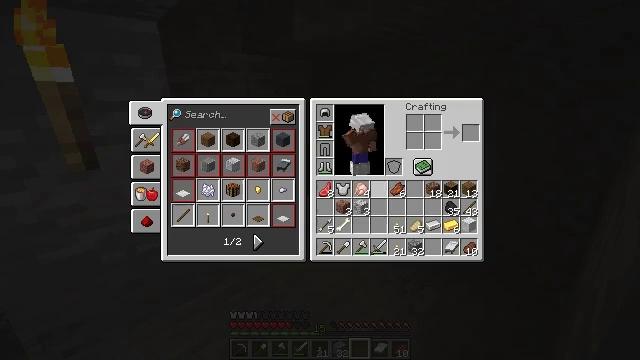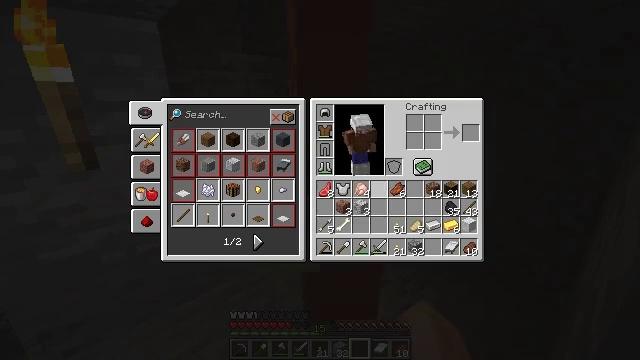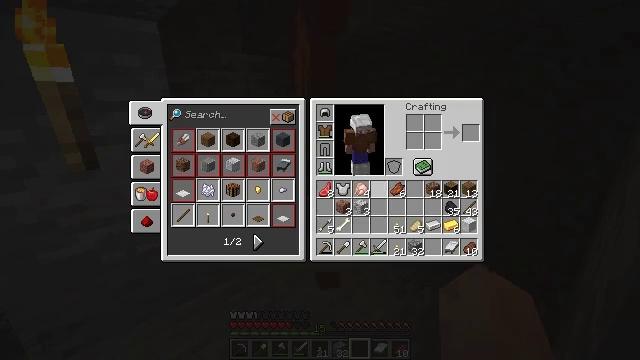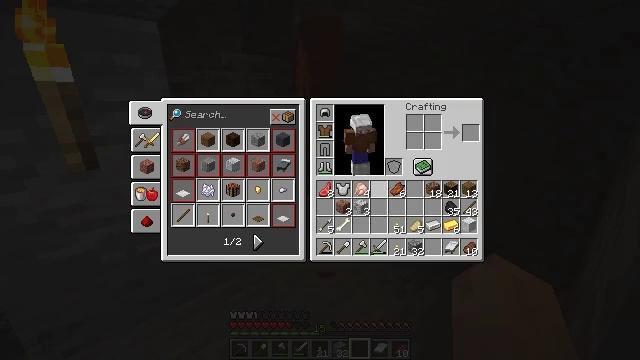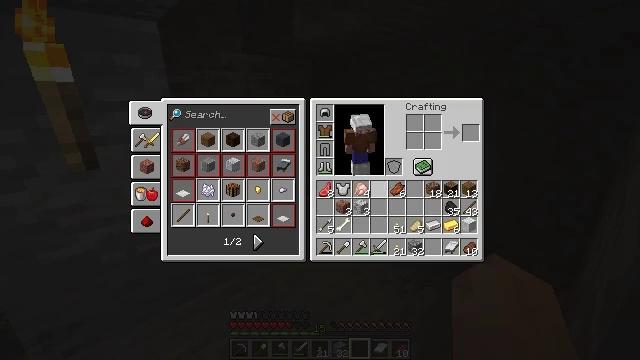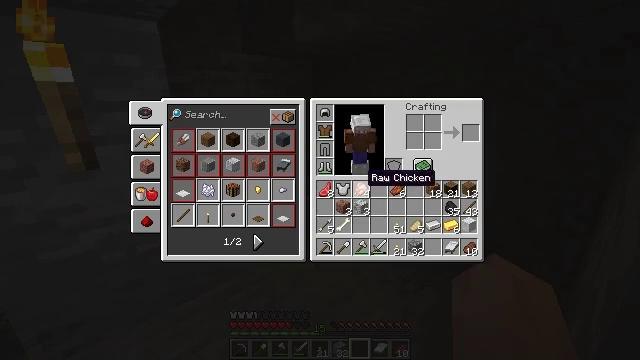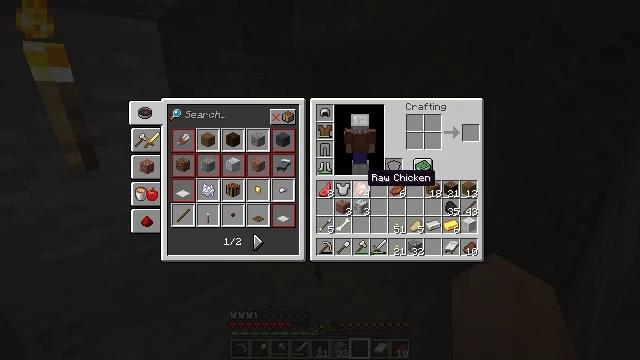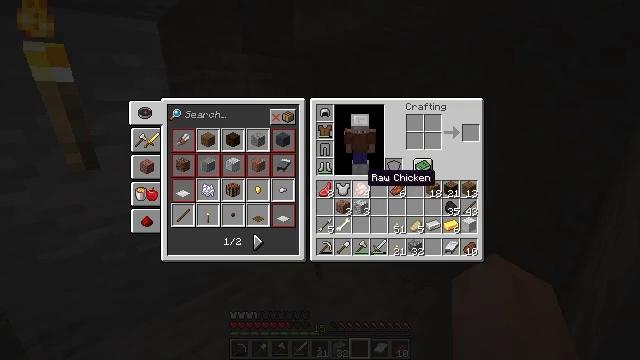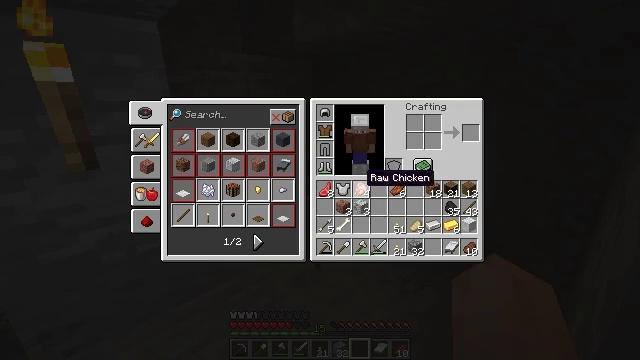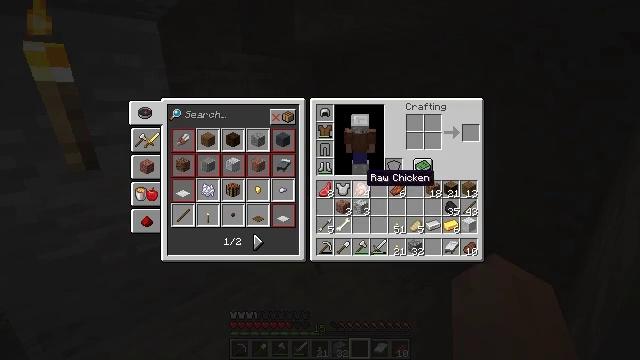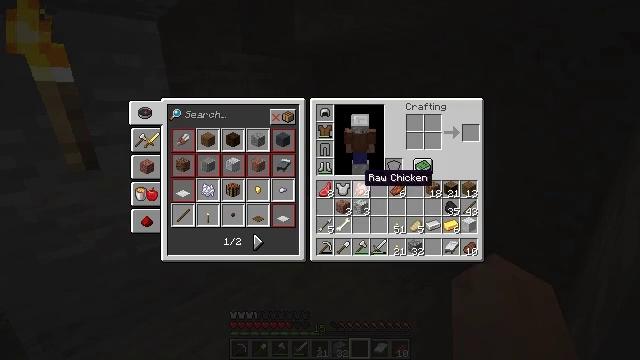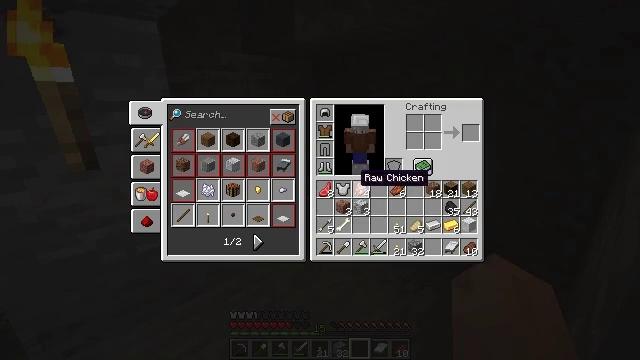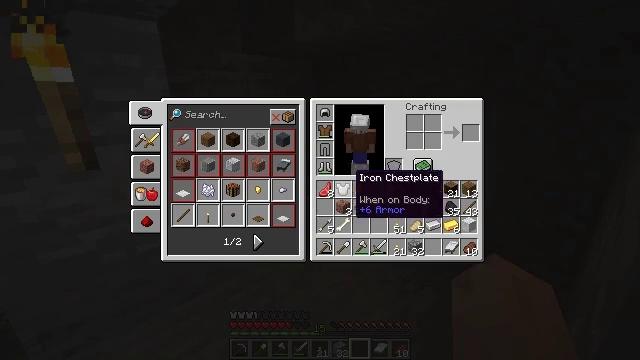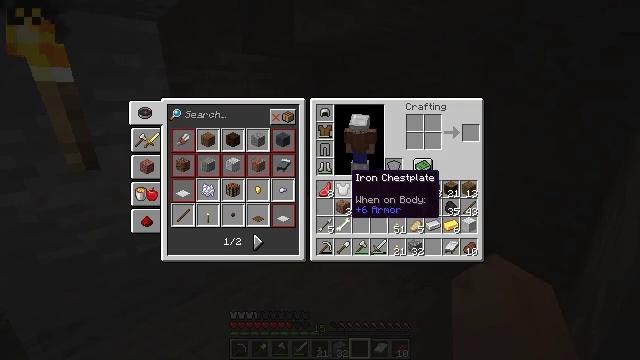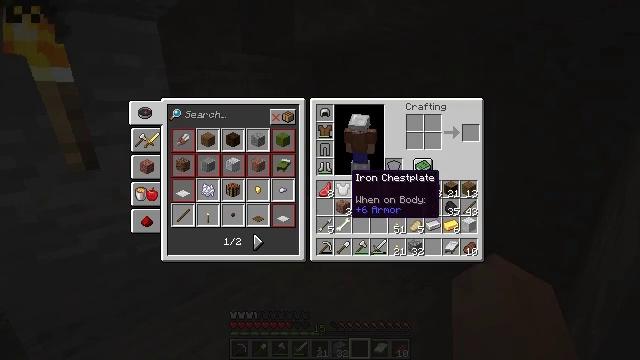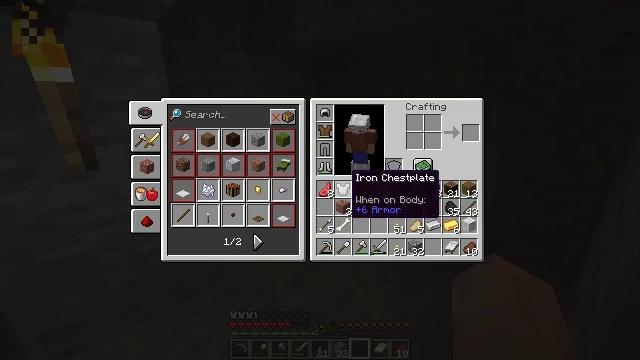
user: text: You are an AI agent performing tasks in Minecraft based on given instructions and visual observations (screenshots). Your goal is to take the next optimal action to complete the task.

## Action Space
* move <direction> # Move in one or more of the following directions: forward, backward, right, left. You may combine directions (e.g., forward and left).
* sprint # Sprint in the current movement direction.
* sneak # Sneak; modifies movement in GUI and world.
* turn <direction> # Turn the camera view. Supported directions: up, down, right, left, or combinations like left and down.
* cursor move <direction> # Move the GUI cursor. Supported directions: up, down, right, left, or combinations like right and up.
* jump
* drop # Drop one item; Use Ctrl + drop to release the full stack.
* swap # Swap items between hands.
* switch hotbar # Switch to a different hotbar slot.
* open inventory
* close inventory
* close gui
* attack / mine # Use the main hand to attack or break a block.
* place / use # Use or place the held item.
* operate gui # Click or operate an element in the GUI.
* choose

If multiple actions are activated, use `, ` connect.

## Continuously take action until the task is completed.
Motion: motion action
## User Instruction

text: Drop a leather chestplate.
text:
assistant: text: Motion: open gui
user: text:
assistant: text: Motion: no_op
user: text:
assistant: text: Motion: no_op
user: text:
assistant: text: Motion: cursor move left
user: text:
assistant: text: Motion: cursor move left
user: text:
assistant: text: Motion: no_op
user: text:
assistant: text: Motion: no_op
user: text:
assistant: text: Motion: no_op
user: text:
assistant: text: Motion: no_op
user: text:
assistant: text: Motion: no_op
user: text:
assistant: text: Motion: no_op
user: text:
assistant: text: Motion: no_op
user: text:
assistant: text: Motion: no_op
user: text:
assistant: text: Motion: sneak
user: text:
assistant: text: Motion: sneak
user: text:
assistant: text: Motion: sneak
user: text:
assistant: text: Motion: sneak
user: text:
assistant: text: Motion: sneak
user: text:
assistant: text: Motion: sneak, cursor move up
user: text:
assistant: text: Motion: sneak, cursor move left and up
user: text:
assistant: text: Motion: cursor move left and up
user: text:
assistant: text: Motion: no_op
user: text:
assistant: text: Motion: no_op
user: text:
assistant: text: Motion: operate gui
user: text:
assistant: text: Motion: operate gui
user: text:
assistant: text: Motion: operate gui
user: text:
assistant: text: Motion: cursor move right
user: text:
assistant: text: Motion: cursor move right and up
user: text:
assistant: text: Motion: cursor move right and up
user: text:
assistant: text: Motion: cursor move right, operate gui